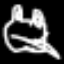
Label: frog